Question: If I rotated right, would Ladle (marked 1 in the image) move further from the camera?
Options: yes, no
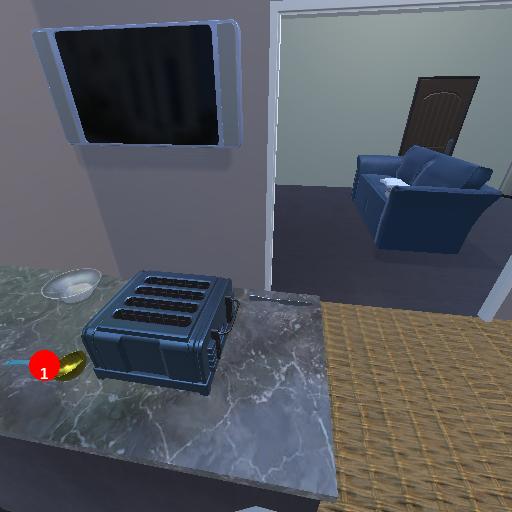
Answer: yes